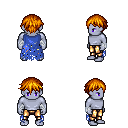
a pixel art fantasy rpg character, male body template, dark elf, purple skin, blue tattered cape, gold greaves, dark blonde short bangs hairstyle, white cloth bandages, four views (front, back, left, right), 2x2 character sprite sheet, small pixel art, hard edges, no anti-aliasing